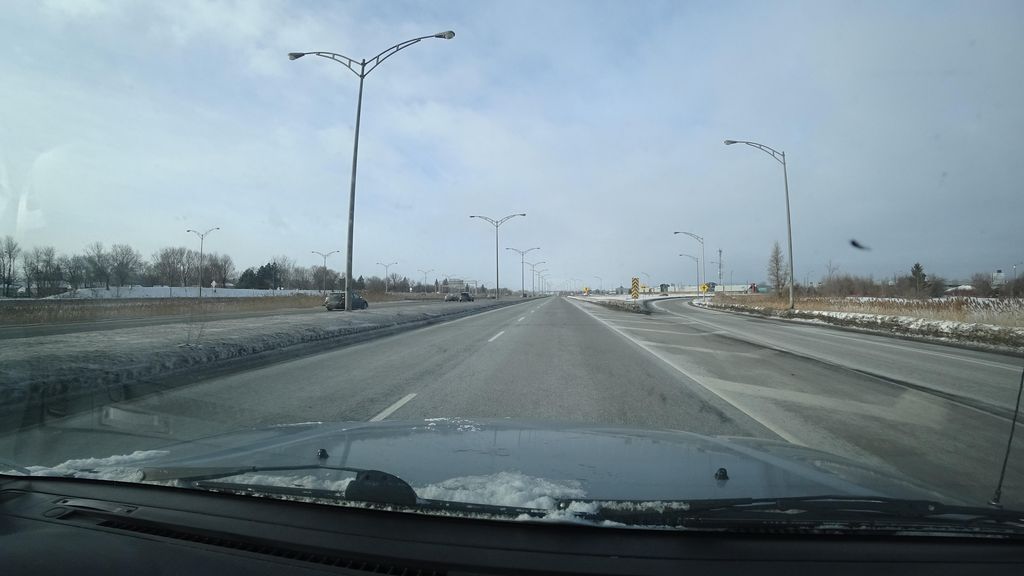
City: quebec_city